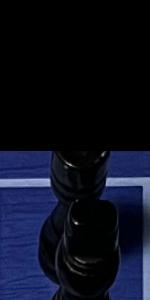
Label: Rook_Black